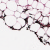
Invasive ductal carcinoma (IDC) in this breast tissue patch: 0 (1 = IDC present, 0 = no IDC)